Question: I have a very simple outlook form region. It is configured as a separate item, and, it is set to appear whenever a we try to compose a new appointment item. (Meeting request).

Once I click the button above, it should populate the sender and go back to the main appointment page. The code to do that is:
'''
private void button1_Click(object sender, EventArgs e)
{
item.RequiredAttendees = "John.Doe@contoso.com";
var exp = item.Application.ActiveInspector();
if (exp == null) Debug.Print("NULL");
else exp.ShowFormPage("Appointment");
}
'''
But this doesn't do anything. What is the correct way of doing this?
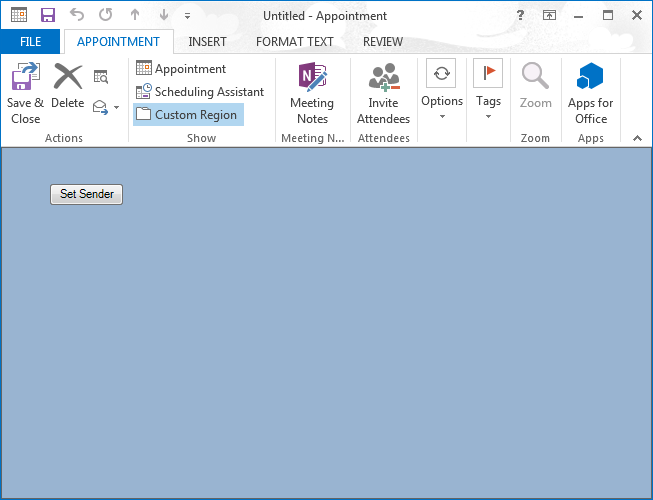
Answer: Use the <URL> method of the Inspector class to display the specified form page or form region in the inspector.
As a workaround you may try to call the Appointment button programmatically. Use the <URL> for the actual idMso values.